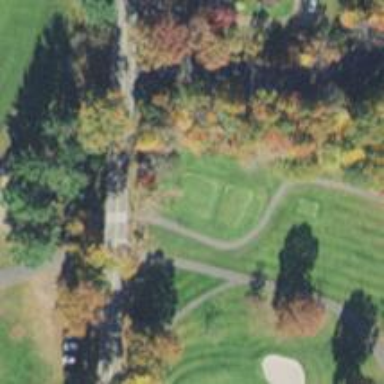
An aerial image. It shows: Path used for both walking and golf.